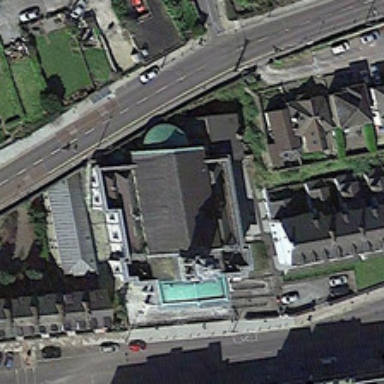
A church with grey and green roof and other houses are sandwiched between two roads .